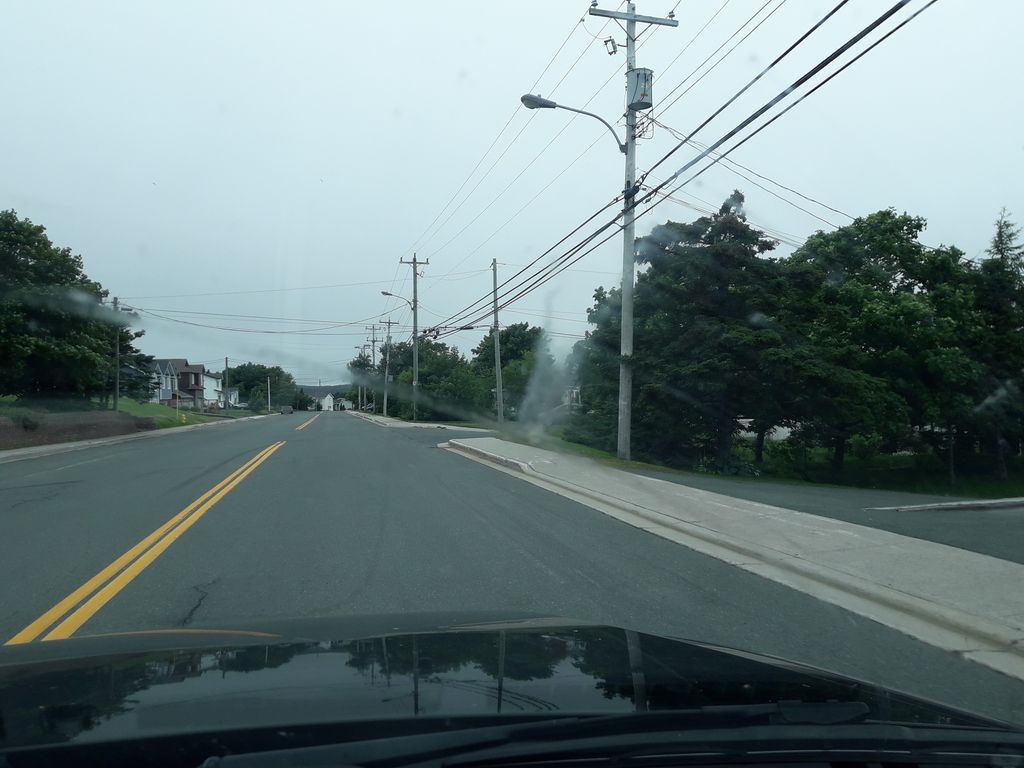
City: st_johns